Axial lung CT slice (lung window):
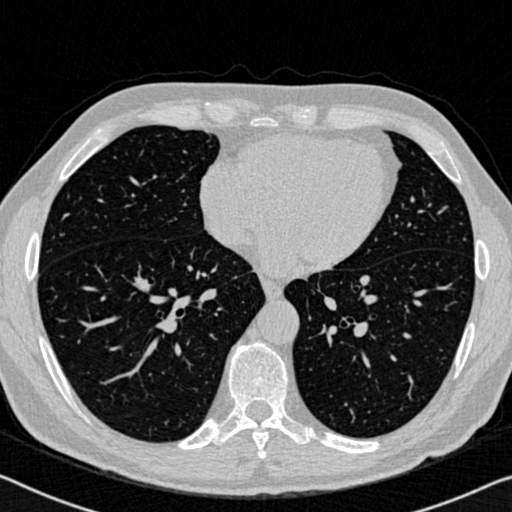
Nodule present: no